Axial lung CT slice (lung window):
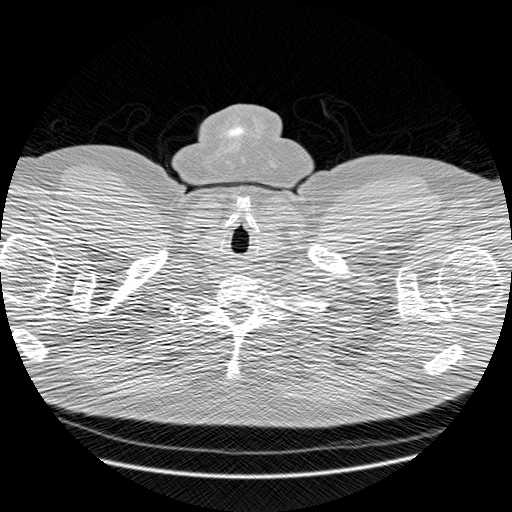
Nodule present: no